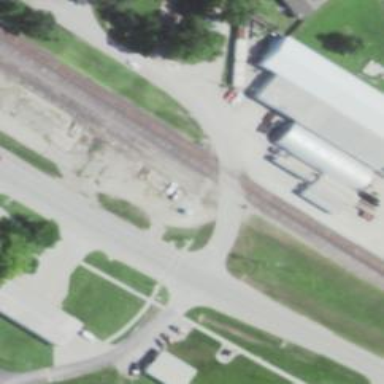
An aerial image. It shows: Railway level crossing.